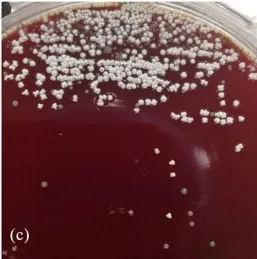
Sputum sample test. (c) White dry colonies on blood agar plate.
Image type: medical_photograph (other_medical_photograph)